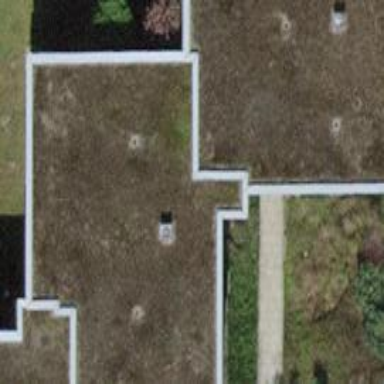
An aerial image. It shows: Flat-roofed apartment building.